Interaction volume radius: 10 \u00c5
Interaction volume height: 25 \u00c5
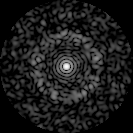
Disorder parameter: 0.8255